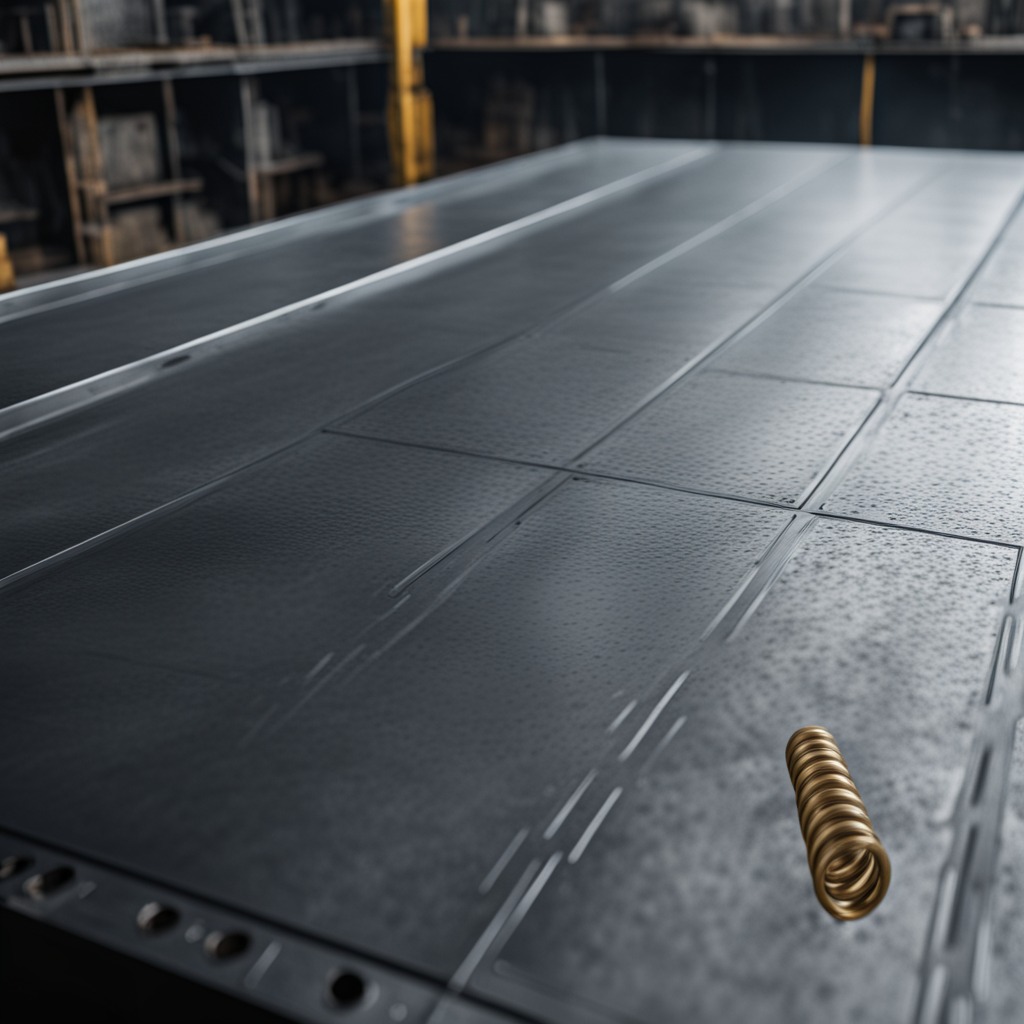
A coiled metal spring lies on the cold steel table in a mining workshop gritty textures.